Question: All I need is to create 2 tabeles with next structure:

'''
CREATE TABLE IF NOT EXISTS 'ds_cats' (
'id' int(11) NOT NULL AUTO_INCREMENT,
PRIMARY KEY ('id')
) ENGINE=InnoDB DEFAULT CHARSET=utf8 AUTO_INCREMENT=1 ;
CREATE TABLE IF NOT EXISTS 'module_news_cats' (
'id' int(11) NOT NULL AUTO_INCREMENT,
'parent' int(11) NOT NULL,
'cat_id' int(11) NOT NULL,
PRIMARY KEY ('id'),
KEY 'fk_module_news_cats_module_news_cats' ('parent'),
KEY 'fk_module_news_cats_ds_cats1' ('cat_id')
) ENGINE=InnoDB DEFAULT CHARSET=latin1 AUTO_INCREMENT=1 ;
ALTER TABLE 'module_news_cats'
ADD CONSTRAINT 'fk_module_news_cats_ds_cats1' FOREIGN KEY ('cat_id') REFERENCES 'ds_cats' ('id') ON DELETE NO ACTION ON UPDATE NO ACTION,
ADD CONSTRAINT 'fk_module_news_cats_module_news_cats' FOREIGN KEY ('parent') REFERENCES 'module_news_cats' ('id') ON DELETE NO ACTION ON UPDATE NO ACTION;
'''
'''
#1452 - Cannot add or update a child row: a foreign key constraint fails ('empty'.'module_news_cats', CONSTRAINT 'fk_module_news_cats_module_news_cats' FOREIGN KEY ('parent') REFERENCES 'module_news_cats' ('id') ON DELETE NO ACTION ON UPDATE NO ACTION)
'''
Question:
How I can create table which will have an index with non-identifying relationship to the anther index in the same table? Some rows will have parents, and some not.
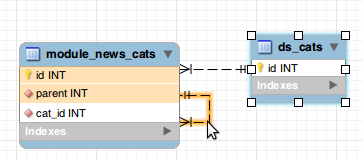
Answer: I think you just need to allow NULLs in 'module_news_cats.parent':
'''
CREATE TABLE IF NOT EXISTS 'module_news_cats' (
'id' int(11) NOT NULL AUTO_INCREMENT,
'parent' int(11) NULL, -- Change this
'cat_id' int(11) NOT NULL,
PRIMARY KEY ('id'),
KEY 'fk_module_news_cats_module_news_cats' ('parent'),
KEY 'fk_module_news_cats_ds_cats1' ('cat_id')
) ENGINE=InnoDB DEFAULT CHARSET=latin1 AUTO_INCREMENT=1 ;
'''
and then if there isn't a parent, create the row with a NULL in 'parent'.